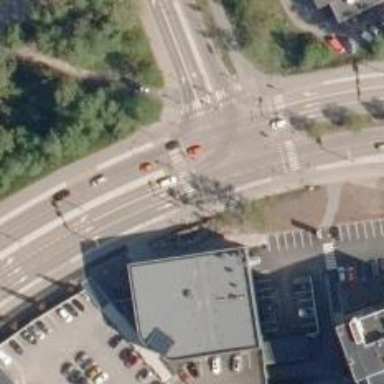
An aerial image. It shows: Asphalt cycleway with crossing that includes island.